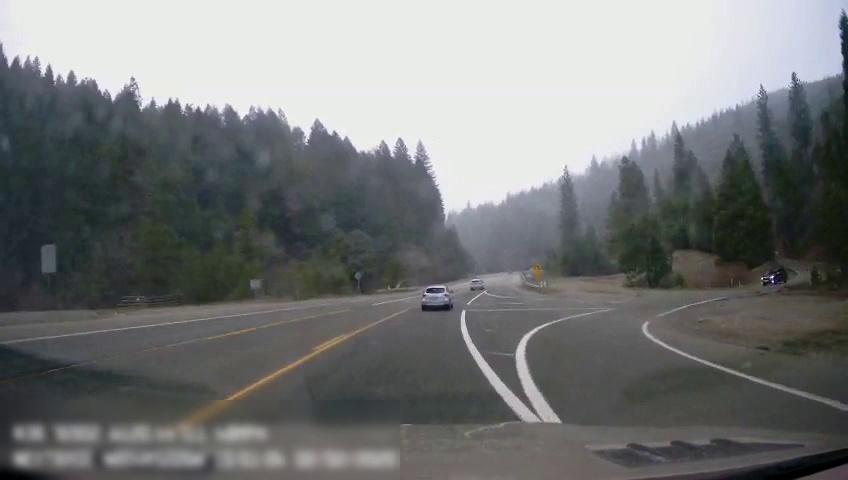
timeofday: Day
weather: Cloudy
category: Drivable Space
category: Vehicles | SUV
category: Vehicles | SUV
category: Vehicles | SUV
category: Lanes | Alternate Lane
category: Lanes | Current Lane
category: Lanes | Opposite Lane
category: Lanes | Opposite Lane
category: Lanes | Alternate Lane
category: Lanes | Current Lane
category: Lanes | Alternate Lane
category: Lanes | Alternate Lane
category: Lanes | Current Lane
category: Lanes | Alternate Lane
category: Lanes | Alternate Lane
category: Lanes | Opposite Lane